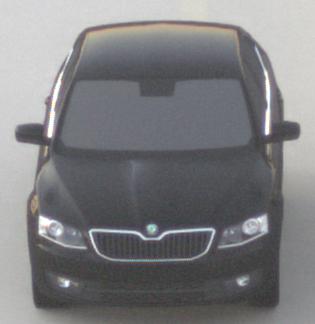
Make: Skoda
Model: Octavia 1.2 TSI
Detailed model: Octavia (III) Limousine
Model produced from: 2013/02
Model produced until: 2015/04
Doors: 5
Color: black
Road condition: dry road
Daytime: sunrise or sunset
Contrast: low contrast